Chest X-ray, PA view. Patient: 57 years old, sex F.
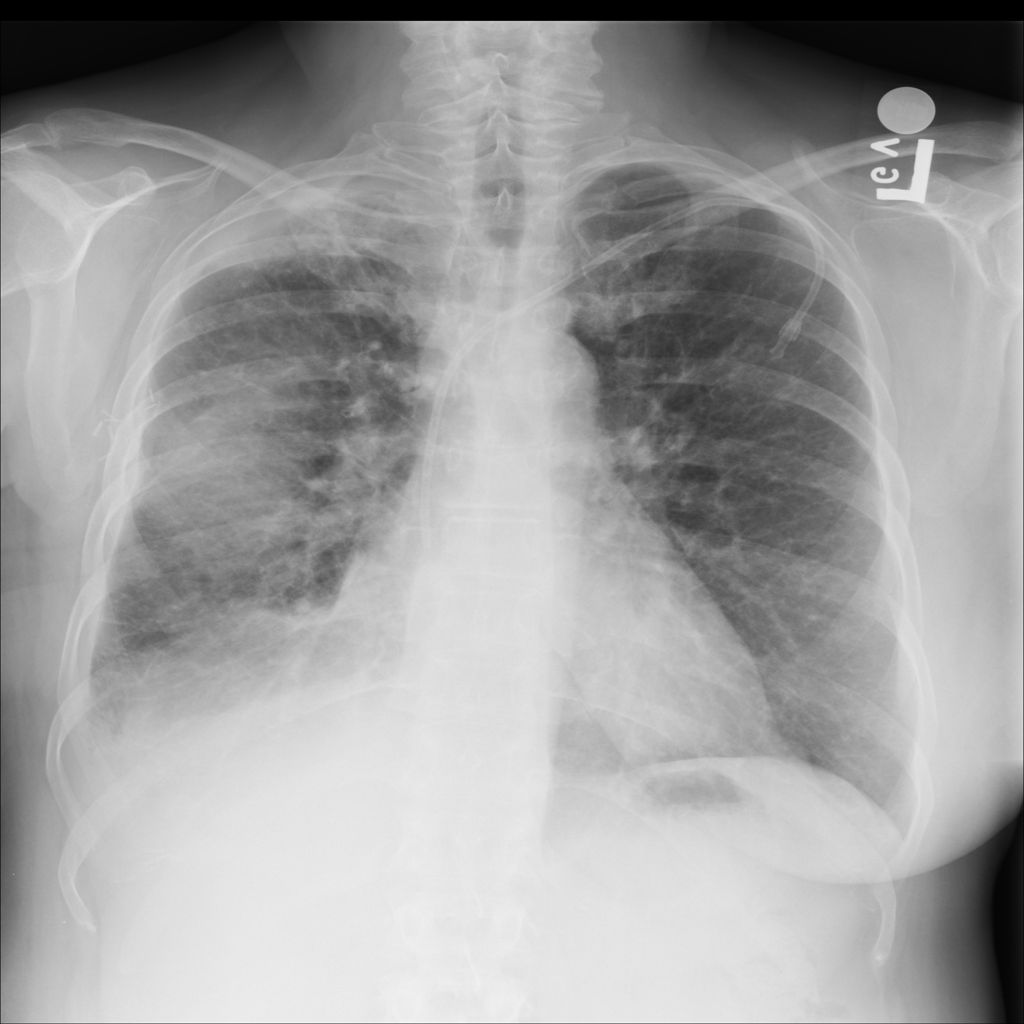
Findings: Pleural_Thickening